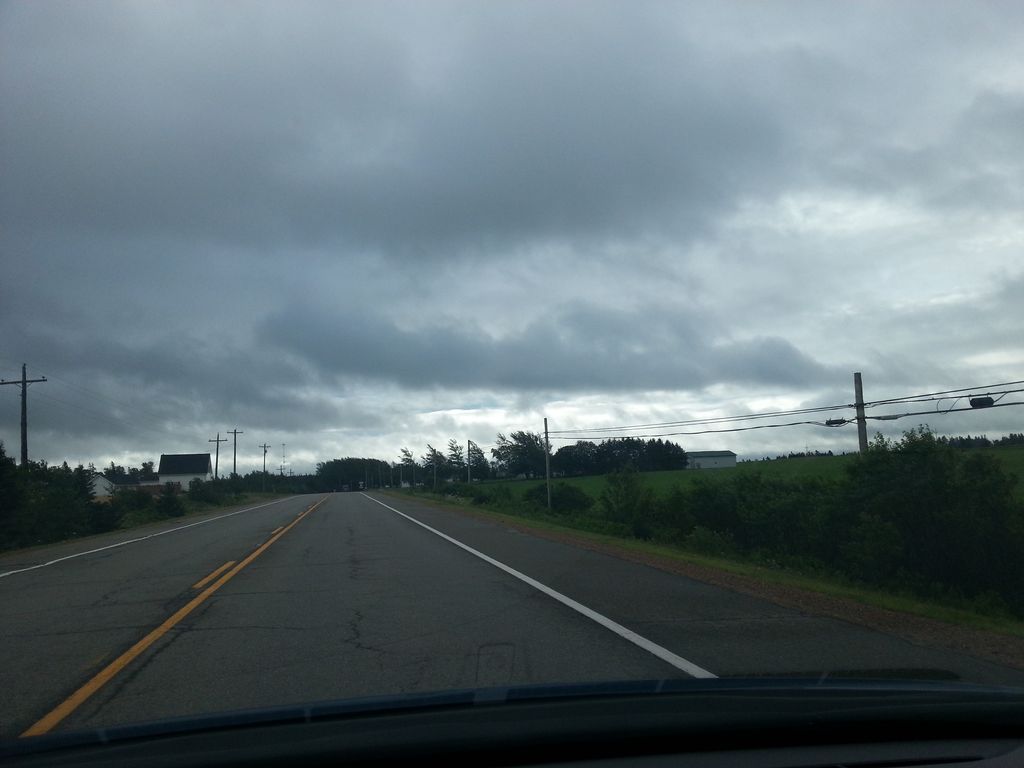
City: charlottetown